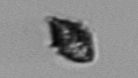
Label: Kryptoperidinium_triquetrum